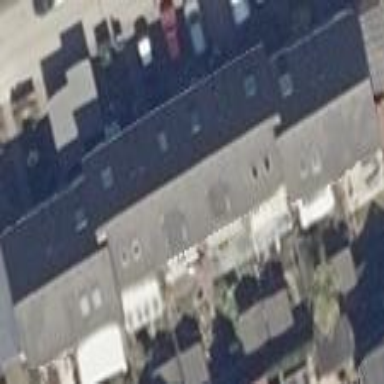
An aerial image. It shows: Terrace-style building with gabled roof.